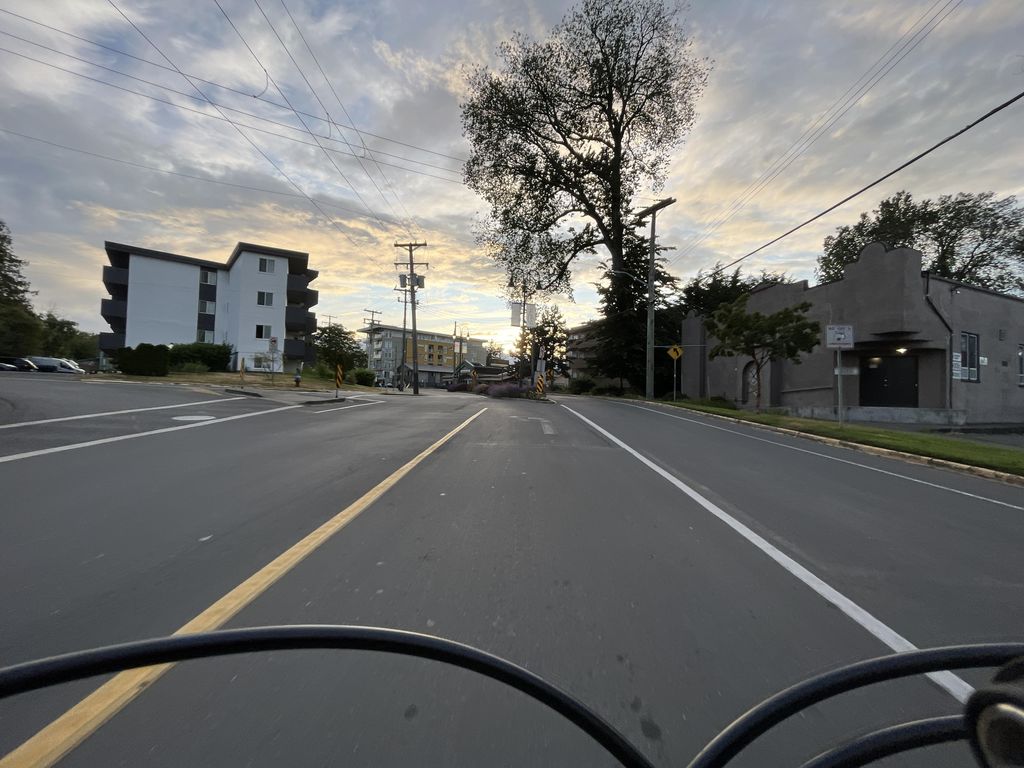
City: victoria